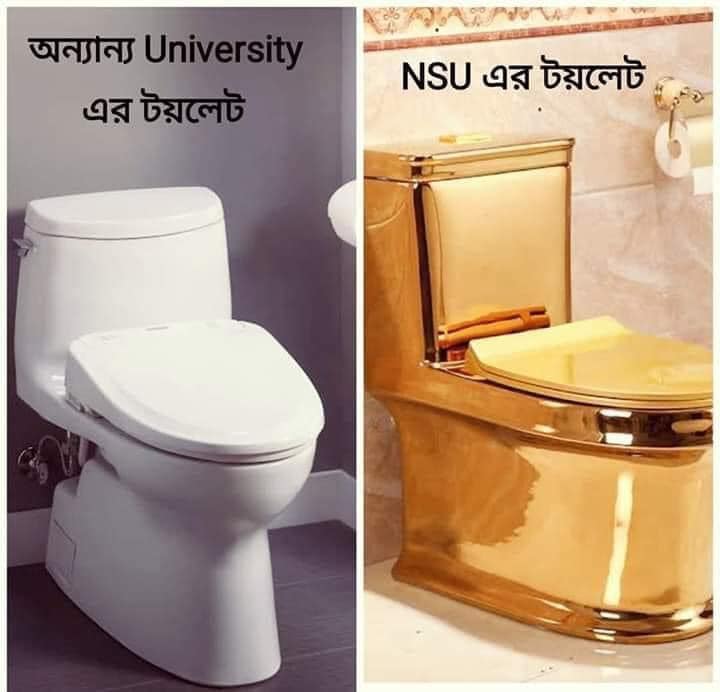
Caption:  অন্যান্য University এর টয়লেট  NSU এর টয়লেট
Label: hate